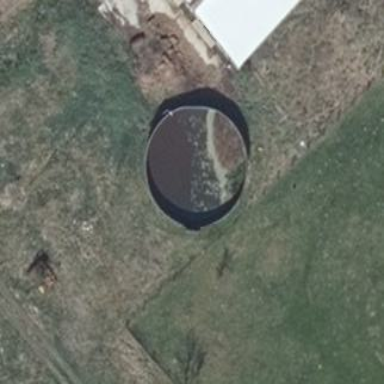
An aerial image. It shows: Storage tank that is man-made.